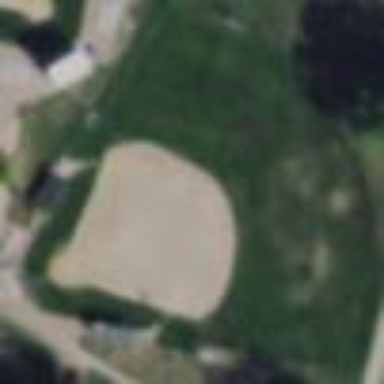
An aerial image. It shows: Softball pitch for leisure and sport activities.